Question: I am trying to make my page look like the Facebook Android app. The app can be summarized as having a 3 column layout with only the central column having the header (there is no footer, but in my requirement I also need a footer).
This can be shown in the image below

The red and blue div's are the left and right side-bars. The green and purple div's are the center div. The purple div's are the header and footer div's and would be sticking to the top and bottom of the page respectively.
One more requirement is there will be buttons on the header (top purple) to hide and show the left and right sidebars. Initially only the center div will be visible and the rest can be called into view as and when required. Here is my code till now. (I am not able to get the width for the center div)
'''
<html>
<head>
<title>Sample</title>
<link rel="stylesheet" href="index.css" type="text/css" />
</head>
<body>
<div id="main">
<div id="leftBar" class="main">Left Bar</div>
<div id="content" class="inner">
<div id="header">Head</div>
<div id="body">Body</div>
<div id="footer">Footer</div>
</div>
<div id="rightBar" class="main">Right Bar</div>
</div>
</body>
</html>
'''
'''
body{
margin: 0px;
}
div.inner{
height: 500px;
width: 50%;
background: red;
}
div.main{
background: lime;
height: 200px;
overflow: hidden;
position: relative;
}
#leftBar{
float: left;
}
#content{
position: relative;
height: 100%;
float: left;
}
#rightBar{
float: right;
}
#header{
position: fixed;
top: 0px;
background: blue;
}
#body{
margin-top: 40px;
position: relative;
}
#footer{
position: absolute;
bottom: 0px;
}
'''
I have also added the JavaScript code in the fiddle linked below
<URL>
The width should be such that the center div is full 100% width of the screen and when the right/left toggles come into the picture they should come to their position and push the center div to the left or right respectively. This is as per the standard Facebook app functionality.
These are the issues I am getting right now
1. The center div is not 100% and neither does it scale as elements appear and disappear
2. The height of the center div is not 100% (it is on Chrome, but strangely it is not on JSFiddle)
3. When I click on left, the leftBar disappears and the content div moves to the left but the header div remains where it is.
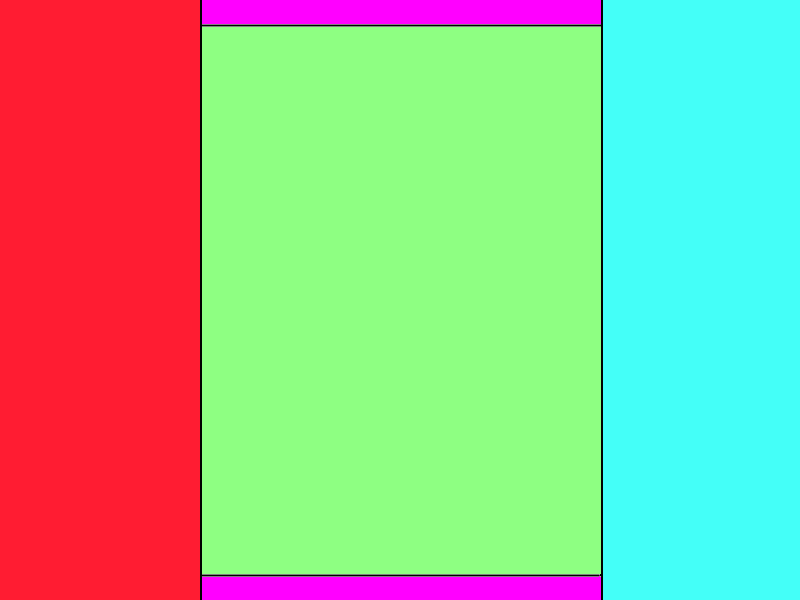
Answer: As per my understanding, I have updated the fiddle.
<URL>
I have used 'display:table' propery. You can refer <URL>
'''
html, body {
margin: 0px;
min-height:100%;
height:100%;
}
#main {
min-height:100%;
display:table;
width:100%;
height:100%;
}
#leftBar, #rightBar {
background: lime;
width:100px;
display:table-cell;
}
#content {
min-height: 100%;
display:table-cell;
background: red;
}
#header {
background: blue;
height:10%;
}
#body {
min-height:80%;
overflow:hidden;
}
#footer {
background: magenta;
height:10%;
}
'''
Hope this works for you.